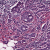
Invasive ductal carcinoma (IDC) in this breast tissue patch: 0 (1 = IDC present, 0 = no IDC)